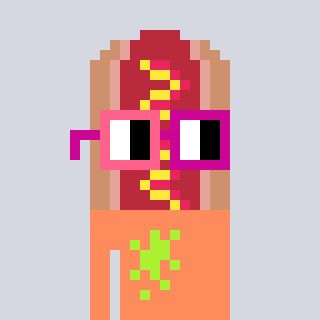
a pixel art character with square pink and red glasses, a hotdog-shaped head and a peachy-colored body on a cool background